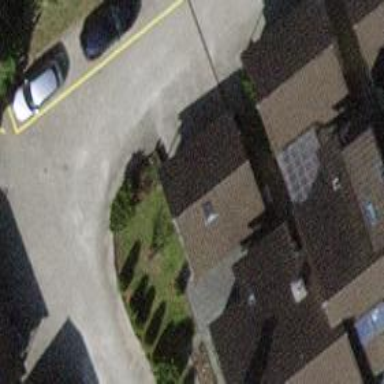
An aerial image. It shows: Group of garages.